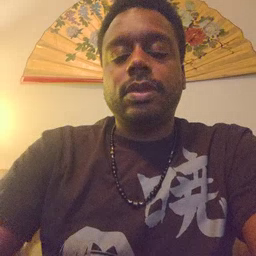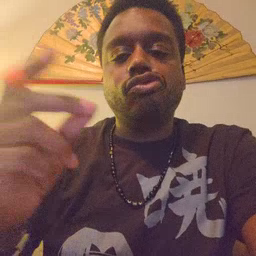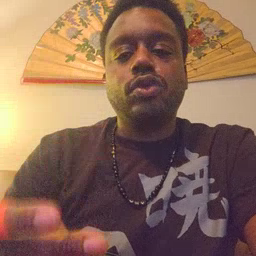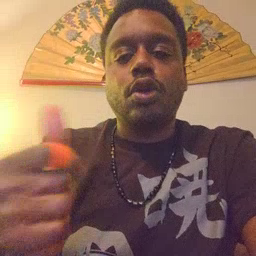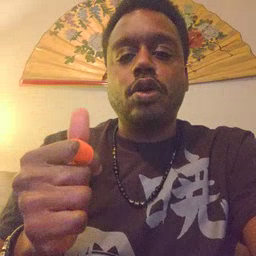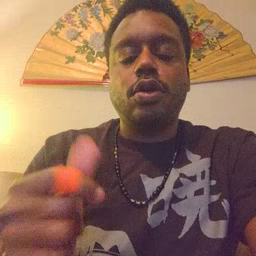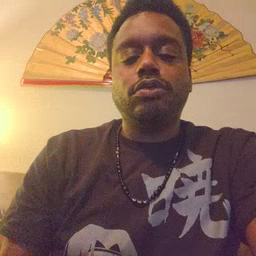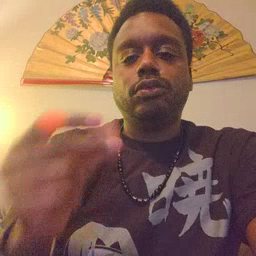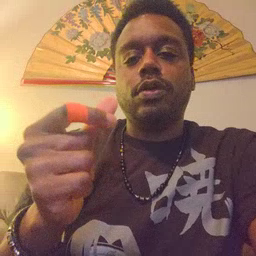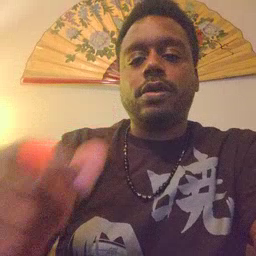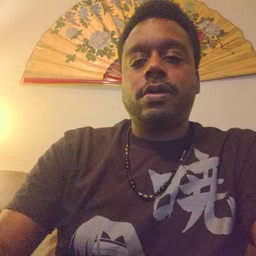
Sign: dog